Question: I have a generic list called connectedEntites and I add items to this list in a for loop. I do a null check before adding. But even then whenever an item is added to this 'List<>' a null value is also added. I did debug but there is noway a null value can be added. Due to this null value when i perform read operation the program crashes (as this is a COM program).
Below is the code for the class
'''
public class EntityDetails
{
public ObjectId objId { get; set; }
public Handle objHandle { get; set; }
public string className { get; set; }
public override bool Equals(object obj)
{
if (obj == null) return false;
EntityDetails objAsEntityDetails = obj as EntityDetails;
if (objAsEntityDetails == null) return false;
else return Equals(objAsEntityDetails);
}
public bool Equals(EntityDetails other)
{
if (other == null)
return false;
return (this.objId.Equals(other.objId));
}
}'
'''
Below is the image where you can see the null values and the capacity also doubles as the item is added, but the count shows correct value.

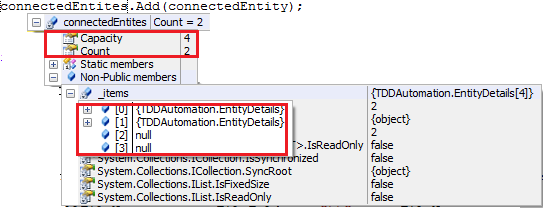
Answer: The internal structure of a 'List<>' is an array and arrays have a specified length. This array needs to grow each time you fill it up by adding items to the 'List<>'. The 'Capacity' is the actual length of the internal array and is always automatically increased when the 'Count' after adding equals the current 'Capacity'. It doubles each time it does so.
If your COM application cannot handle the null values in the internal structure (i.e. the array) of the 'List<EntityDetails>' you can use 'TrimExcess()' to delete those reserved spaces.
From <URL>:
> Capacity is always greater than or equal to Count. If Count exceeds
Capacity while adding elements, the capacity is increased by
automatically reallocating the internal array before copying the old
elements and adding the new elements.
See also this question: <URL>